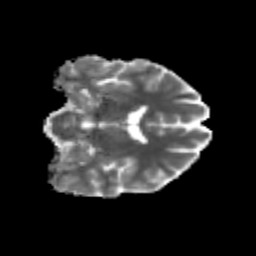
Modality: MD
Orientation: coronal
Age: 29
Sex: male
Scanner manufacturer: siemens
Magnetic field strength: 3 T
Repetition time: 3.5 s
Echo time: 0.125 s